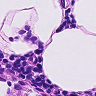
Metastatic tissue present: no